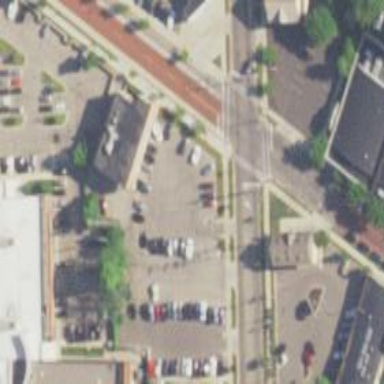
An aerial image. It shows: Marked footway crossing with zebra markings.